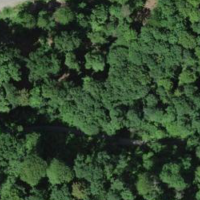
EUNIS habitat code: 41
Species observed at this site:
Urtica dioica
Mercurialis perennis